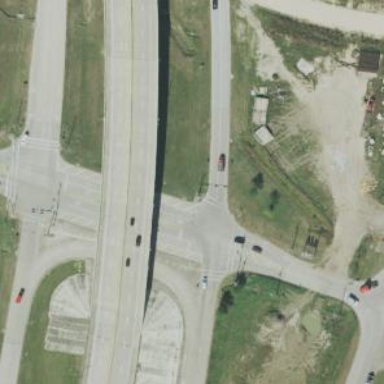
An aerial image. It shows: Bridge on expressway.